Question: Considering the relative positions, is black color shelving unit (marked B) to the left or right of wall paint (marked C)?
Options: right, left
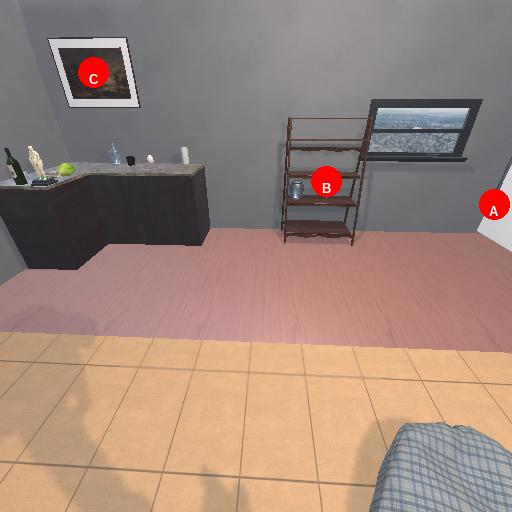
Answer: right